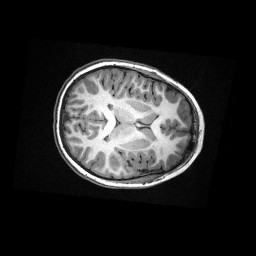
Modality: T1w
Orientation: axial
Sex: female